Question: I have a simple UICollectionView using UICollectionViewFlowLayout. It also has a section supplementary view of kind UICollectionElementKindSectionHeader. When the section header is visible on screen and device is rotated, the constraints adjusts the sub-views of the header correctly.
If I scroll away such that the section header is not visible on screen, rotate the device and scroll back to see the header view, the constraints of the sub-views do not update and adjust sub-views position according to the device rotation. Is there a fix to this?
Essentially the header view (supplementary view) trailing space constraints with respect to the UICollectionView is not taking effect, this is how header view (white bar on top) looks like:

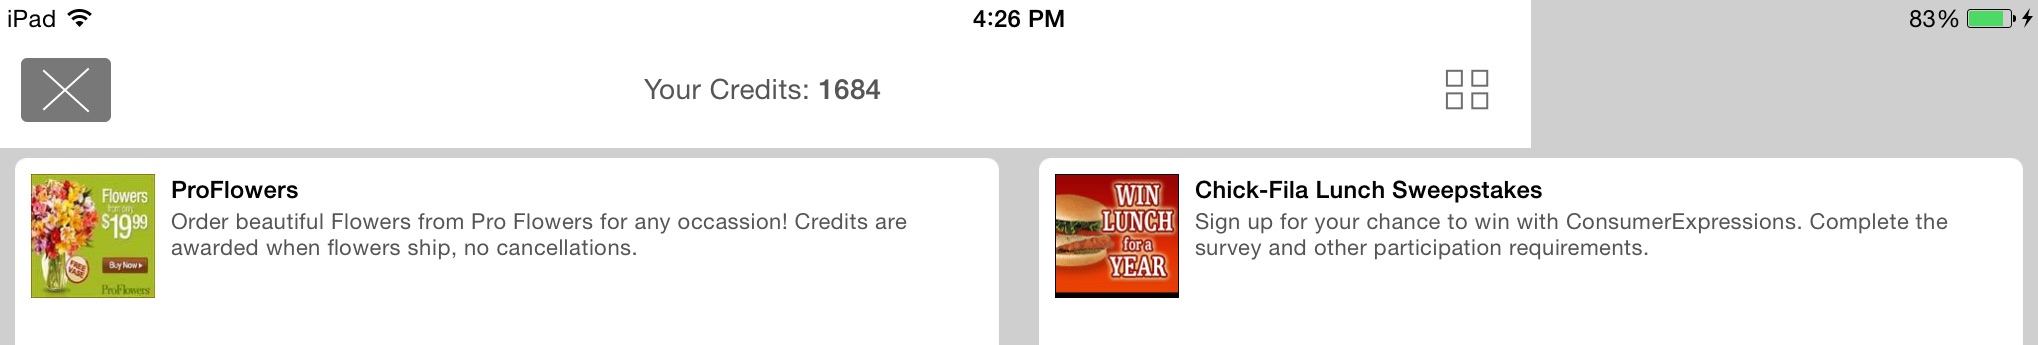
Answer: I know in auto-layouts one should not be explicitly setting frame but for now writing the following piece of code inside -UIViewController viewWillTransitionToSize: works
'''
CGRect frame = header.frame;
frame.size.width = size.width;
header.frame = frame;
'''
Looking for a better solution from anyone.